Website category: auto
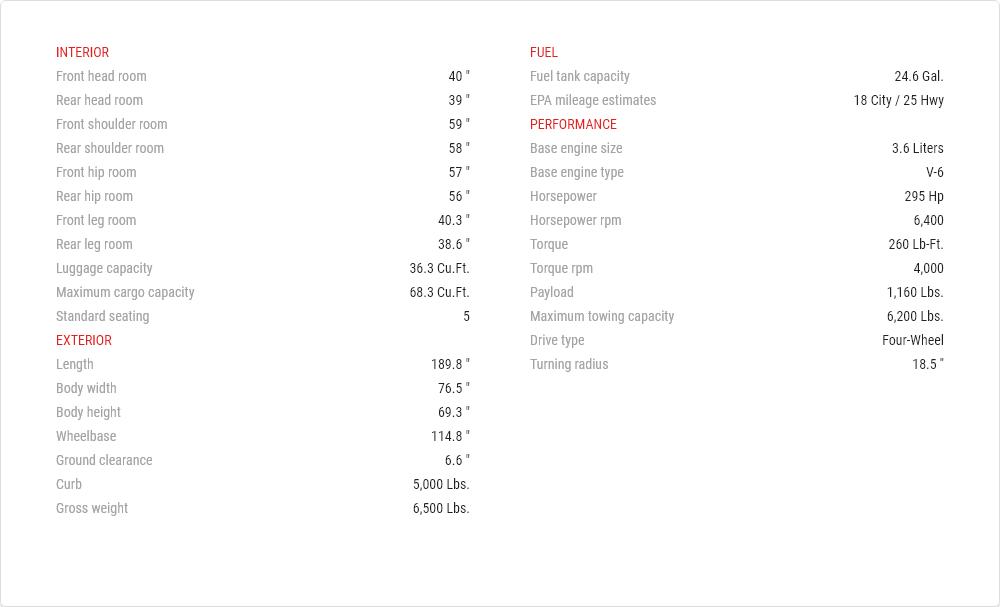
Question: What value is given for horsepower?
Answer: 295 hp

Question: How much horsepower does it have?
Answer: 295 hp

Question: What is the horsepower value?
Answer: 295 hp

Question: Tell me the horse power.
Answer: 295 hp

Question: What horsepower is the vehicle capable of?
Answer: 295 hp

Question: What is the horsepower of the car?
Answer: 295 hp

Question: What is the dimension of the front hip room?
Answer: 57 "